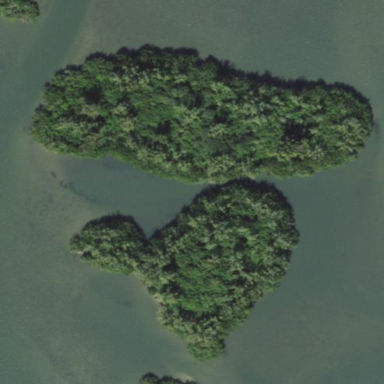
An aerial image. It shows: Islet.